Interaction volume radius: 10 \u00c5
Interaction volume height: 30 \u00c5
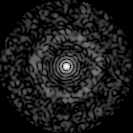
Disorder parameter: 0.8463